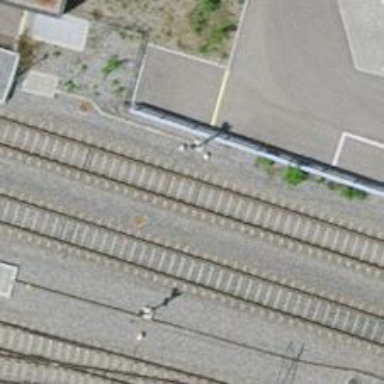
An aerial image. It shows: Railway signal.